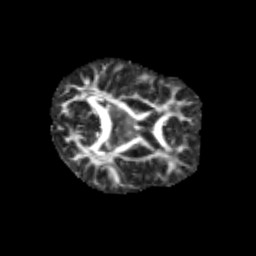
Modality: FA
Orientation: axial
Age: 11
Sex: male
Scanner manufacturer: siemens
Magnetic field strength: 3 T
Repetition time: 3.8 s
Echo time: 0.07 s